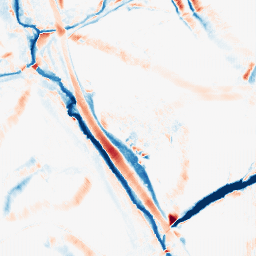
Category: morphological
Decomposition family: morphological_diamond
Decomposition parameters: operation: average
radius: 10
Upsampling method: fft_zeropad
Upsampling parameters: scale: 2
Upsampling scale: 2